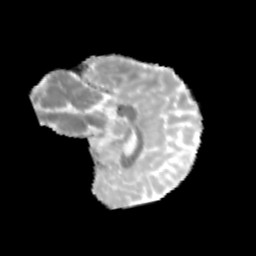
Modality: MD
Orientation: sagittal
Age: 11
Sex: male
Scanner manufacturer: siemens
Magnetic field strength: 3 T
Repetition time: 3.8 s
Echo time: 0.07 s